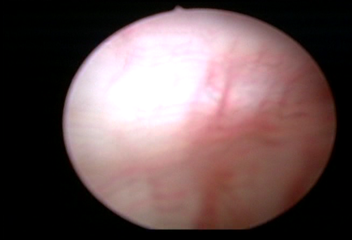
Modality: WLC
Class: Normal mucosa
Bladder cancer association: No